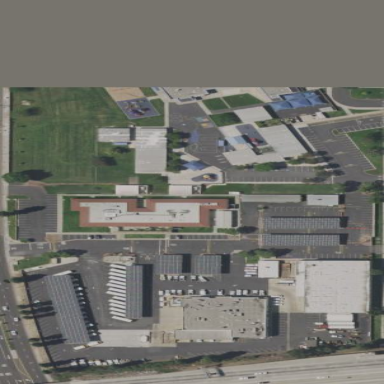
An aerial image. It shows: School.